Question: Does anyone know of a jquery plugin that would stack elements like masonry or isotope and displays bigger / smaller elements based on importance? Could not find a way to do this with either of these mentioned plugins. Is there any plugin out there that does this ?
tried to make an image of what i need, numbers represent different weights that would make the rectangles fill more of less of their parent container.

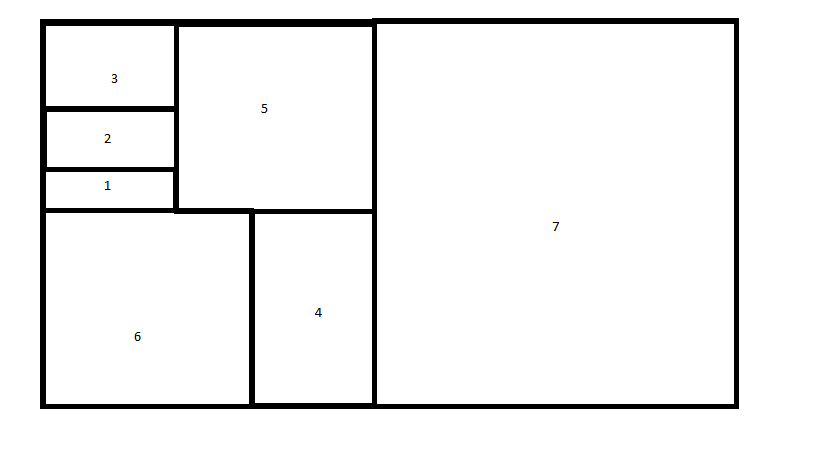
Answer: I don't know of a plugin that does this out of the box, but you could take a tagcloud plugin and modify the CSS to make boxes bigger and smaller, rather than just the font size.
The drop that into a 960 grid system or any other masonry, and it will flow columns decently well. Everything might not line up on the right edge though.
To line things up on the right edge would take some more complex math than simply making things bigger and smaller. Currently the question does not specify how you want things to line up or display. Simply stacking elements is way easier than doing what isotope does.
Please clarify.
[Edit]
Oh, yeah, there is totally a plugin for that: <URL>
"A treemap recursively subdivides area into rectangles; the area of any node in the tree corresponds to its value. This example uses color to encode different packages of the Flare visualization toolkit. Treemap design invented by Ben Shneiderman. Squarified algorithm by Bruls, Huizing and van Wijk. Data courtesy Jeff Heer."
Not the easiest thing to build, but this one was made with D3: <URL>